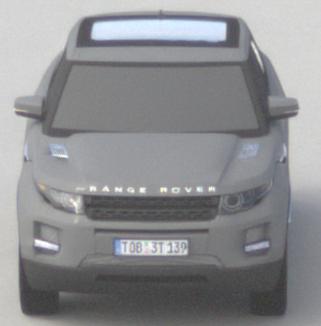
Make: Land Rover
Model: Range Rover Evoque 2.0 Si4
Detailed model: Range Rover Evoque (I)
Model produced from: 2011/08
Model produced until: 2013/11
Doors: 5
Color: gray
Road condition: dry road
Daytime: midday
Contrast: medium contrast